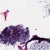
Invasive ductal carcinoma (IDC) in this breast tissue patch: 0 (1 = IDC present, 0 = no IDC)